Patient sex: M
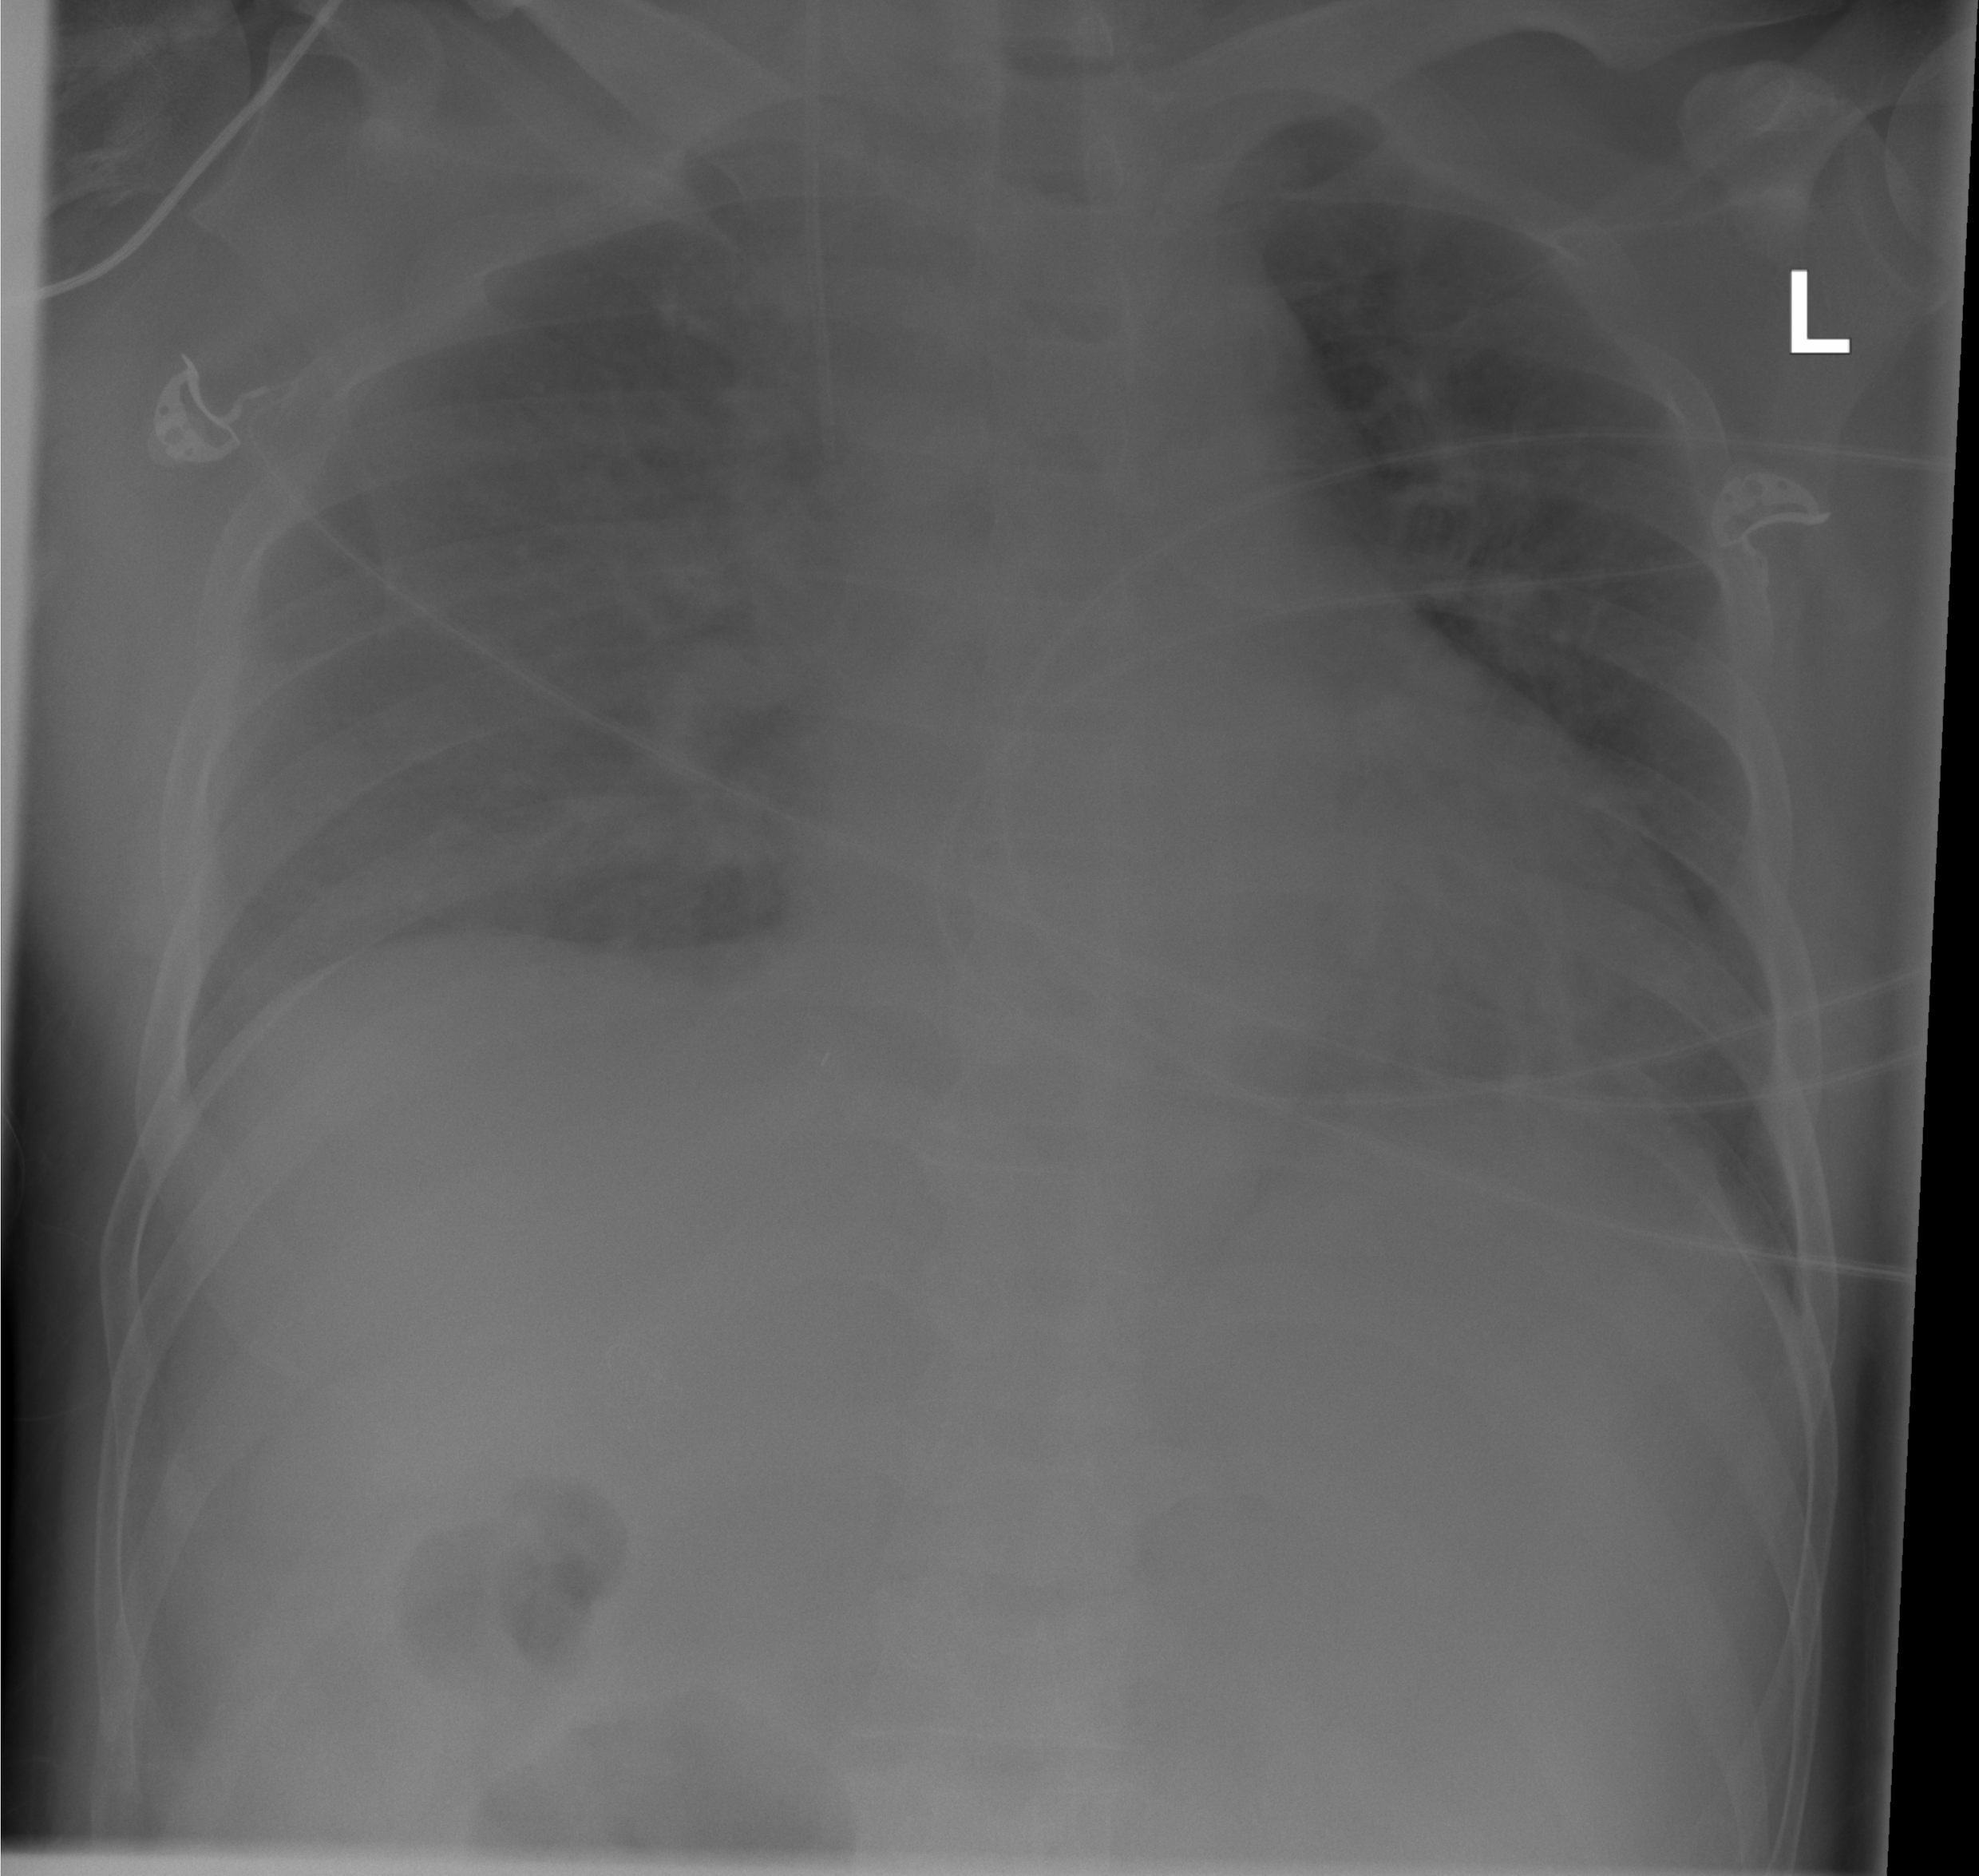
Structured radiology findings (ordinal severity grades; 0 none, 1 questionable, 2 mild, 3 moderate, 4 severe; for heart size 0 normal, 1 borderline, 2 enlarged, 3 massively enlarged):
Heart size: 2
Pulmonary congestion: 2
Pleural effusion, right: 2
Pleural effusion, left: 0
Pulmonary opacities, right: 3
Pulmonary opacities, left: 2
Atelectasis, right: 2
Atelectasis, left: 2